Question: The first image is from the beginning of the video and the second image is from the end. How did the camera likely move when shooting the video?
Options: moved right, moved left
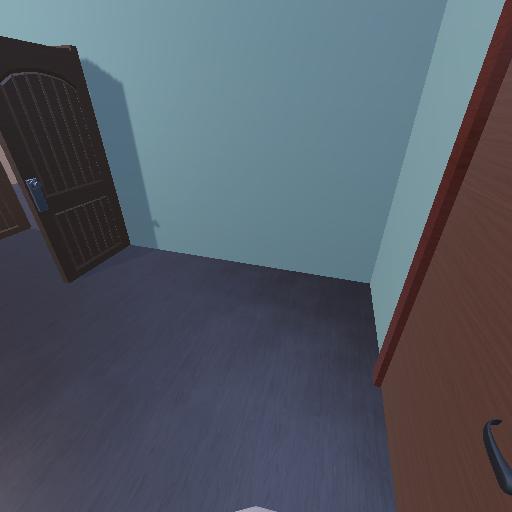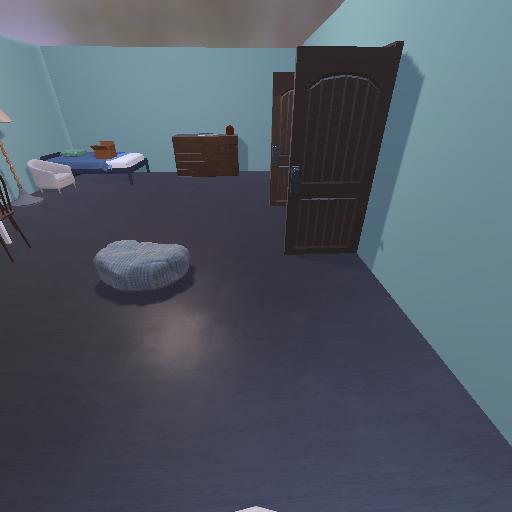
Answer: moved right